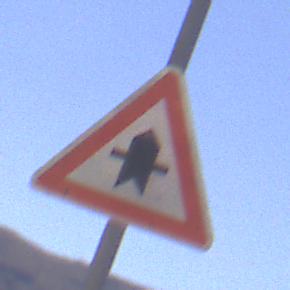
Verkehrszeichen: Vorfahrt
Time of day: Midday
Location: Outdoor (Nature)
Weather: Clear
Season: NotSpecified
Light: Natural